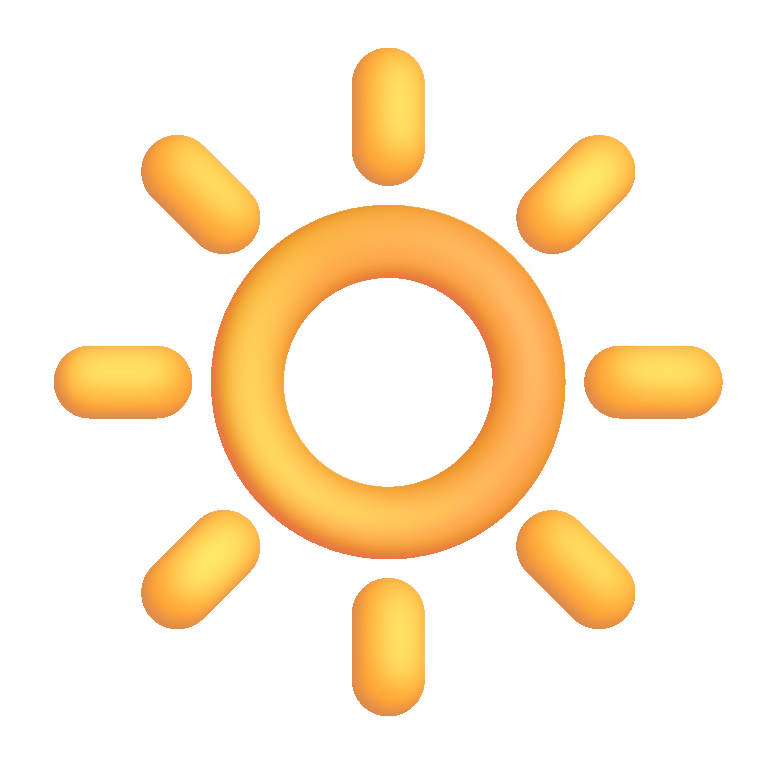
bright button color